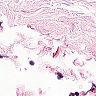
Metastatic tissue present: no